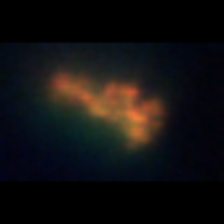
Taxon: Unknown_detritus
Group: Unknown